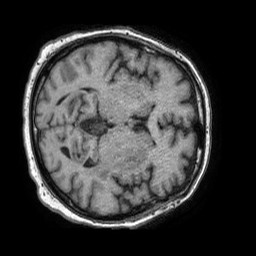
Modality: T1w
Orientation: axial
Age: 73
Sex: male
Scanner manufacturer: philips
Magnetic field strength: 1.5 T
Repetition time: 0.007554 s
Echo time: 0.003441 s